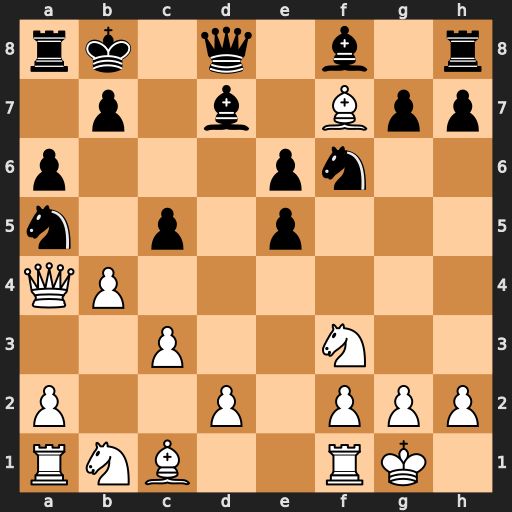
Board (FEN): rk1q1b1r/1p1b1Bpp/p3pn2/n1p1p3/QP6/2P2N2/P2P1PPP/RNB2RK1
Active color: w
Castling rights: -
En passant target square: -
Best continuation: Qxa5 b6 Qa3